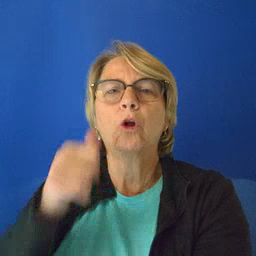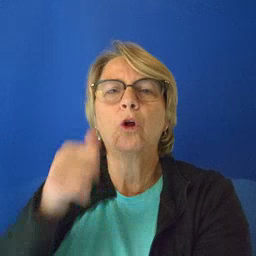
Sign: yellow